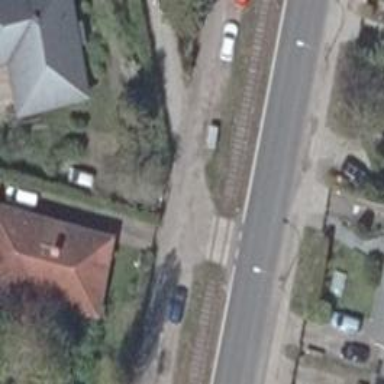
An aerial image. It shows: Asphalt road in living street.